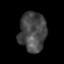
Tissue: prostate
Cell type: T cells
Senescence score: 0.7242
Nuclear area (px): 1033
Mean DAPI intensity: 71.502